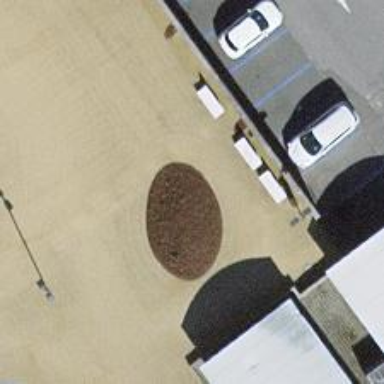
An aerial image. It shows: Parking area.